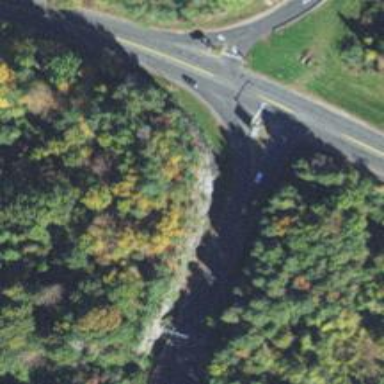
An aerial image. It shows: Asphalt trunk link road.